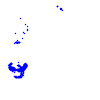
Particle: pion